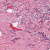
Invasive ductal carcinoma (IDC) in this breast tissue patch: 1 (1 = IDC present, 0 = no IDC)